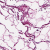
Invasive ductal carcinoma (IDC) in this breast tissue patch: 0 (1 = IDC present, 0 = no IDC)